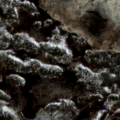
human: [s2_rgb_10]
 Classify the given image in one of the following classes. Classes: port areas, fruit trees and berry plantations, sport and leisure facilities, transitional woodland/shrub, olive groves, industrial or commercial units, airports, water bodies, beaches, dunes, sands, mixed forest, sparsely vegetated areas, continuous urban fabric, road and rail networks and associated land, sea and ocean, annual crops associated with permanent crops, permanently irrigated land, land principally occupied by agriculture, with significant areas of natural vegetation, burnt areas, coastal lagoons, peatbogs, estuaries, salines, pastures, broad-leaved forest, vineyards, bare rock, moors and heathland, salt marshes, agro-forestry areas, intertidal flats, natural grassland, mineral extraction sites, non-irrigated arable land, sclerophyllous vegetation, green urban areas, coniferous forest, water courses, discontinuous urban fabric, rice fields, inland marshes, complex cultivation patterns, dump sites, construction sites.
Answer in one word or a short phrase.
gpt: coniferous forest, mixed forest, peatbogs, water bodies